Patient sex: F
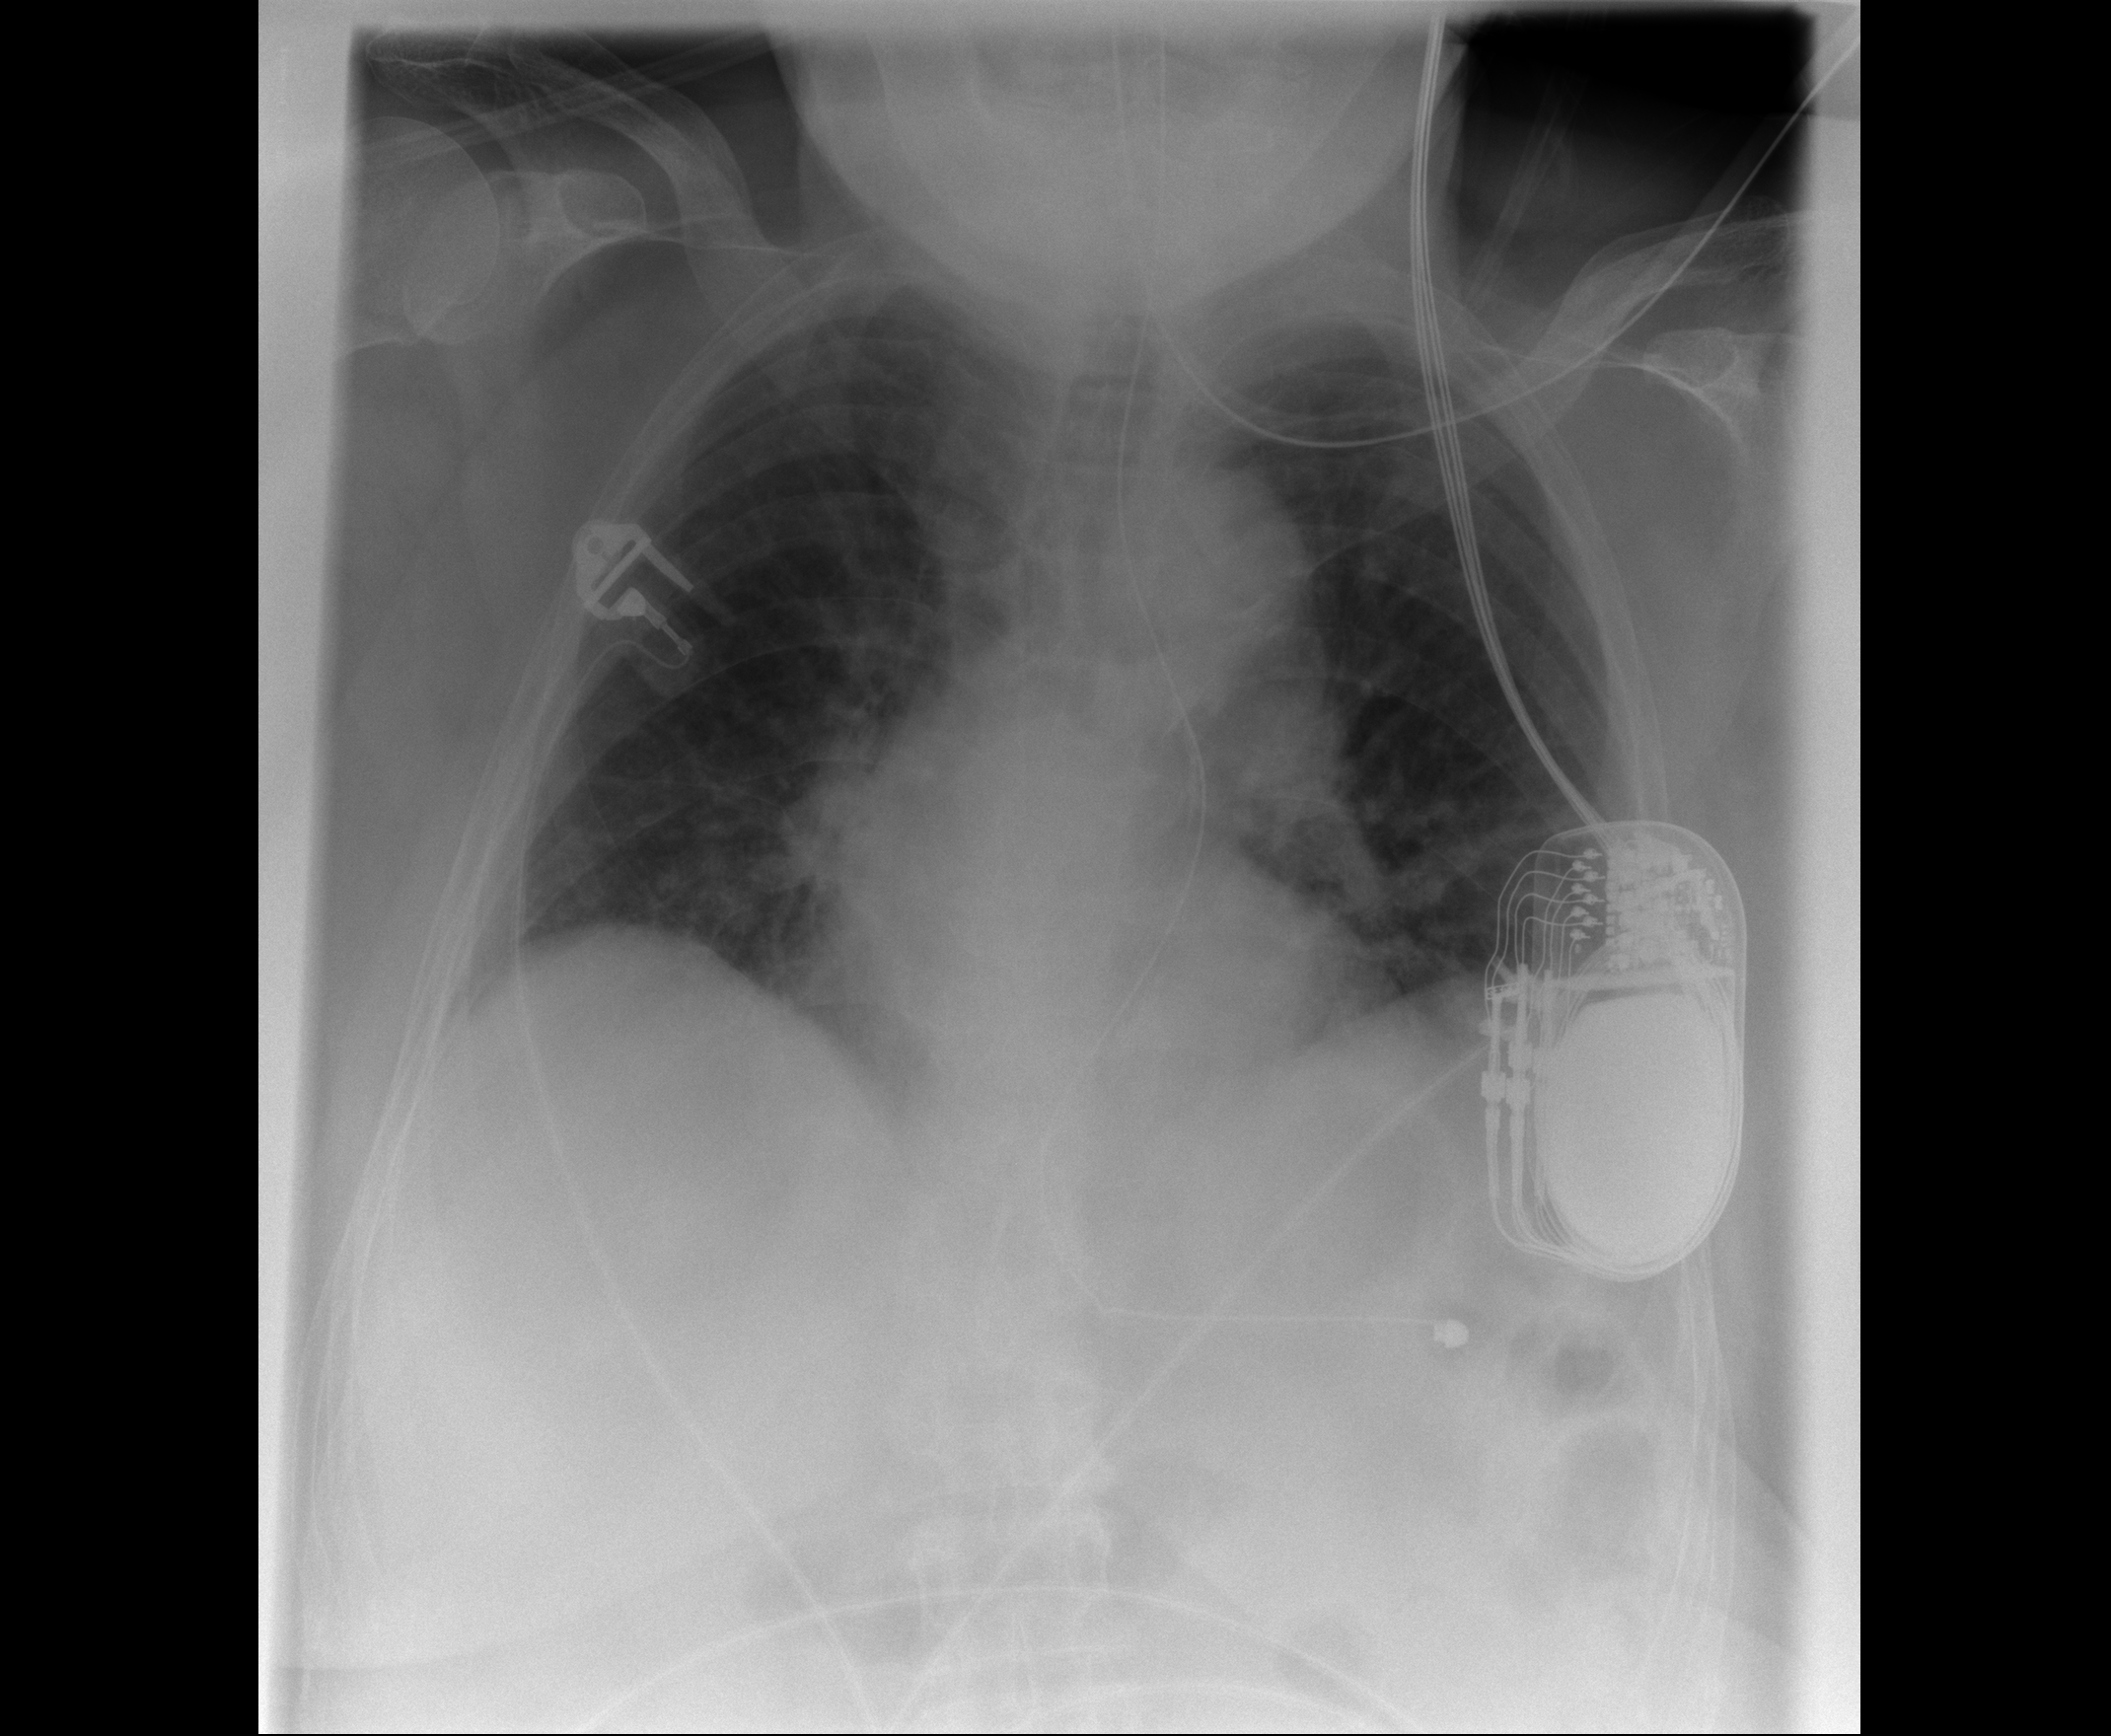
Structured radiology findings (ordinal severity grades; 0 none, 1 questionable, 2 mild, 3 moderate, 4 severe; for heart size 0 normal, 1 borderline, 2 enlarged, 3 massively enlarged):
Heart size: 2
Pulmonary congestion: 2
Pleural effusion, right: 0
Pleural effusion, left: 1
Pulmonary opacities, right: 0
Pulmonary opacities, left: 0
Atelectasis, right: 0
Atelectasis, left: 2